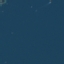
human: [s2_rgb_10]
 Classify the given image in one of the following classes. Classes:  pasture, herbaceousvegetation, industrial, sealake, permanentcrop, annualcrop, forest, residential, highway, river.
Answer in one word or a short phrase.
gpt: SeaLake